Question: I'd like to be able to create/modify the 'Name' attribute of an EC2 instance, ie, the field shown by 'Name' in the web UI.

I am quite comfortable spawning instances via the Amazon API, however <URL>. How can I create an instance with the Name attribute set, or modify the Name of an existing instance?
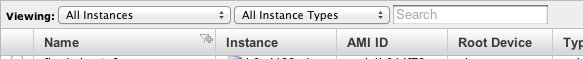
Answer: The attribute is just a regular tag, that happens to be available/used by default for many resources, including <URL> instances.
Accordingly, you can change it e.g. via the <URL> for more details:
> Summary of available API actions:- -- Adds a set of tags to a set of resources. - -- Deletes a set of tags from a set of resources.- -- Lists your tags, or just certain ones you specify.
These actions are further detailed in the <URL> as usual:
- <URL>